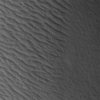
Label: not_dusty